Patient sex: M
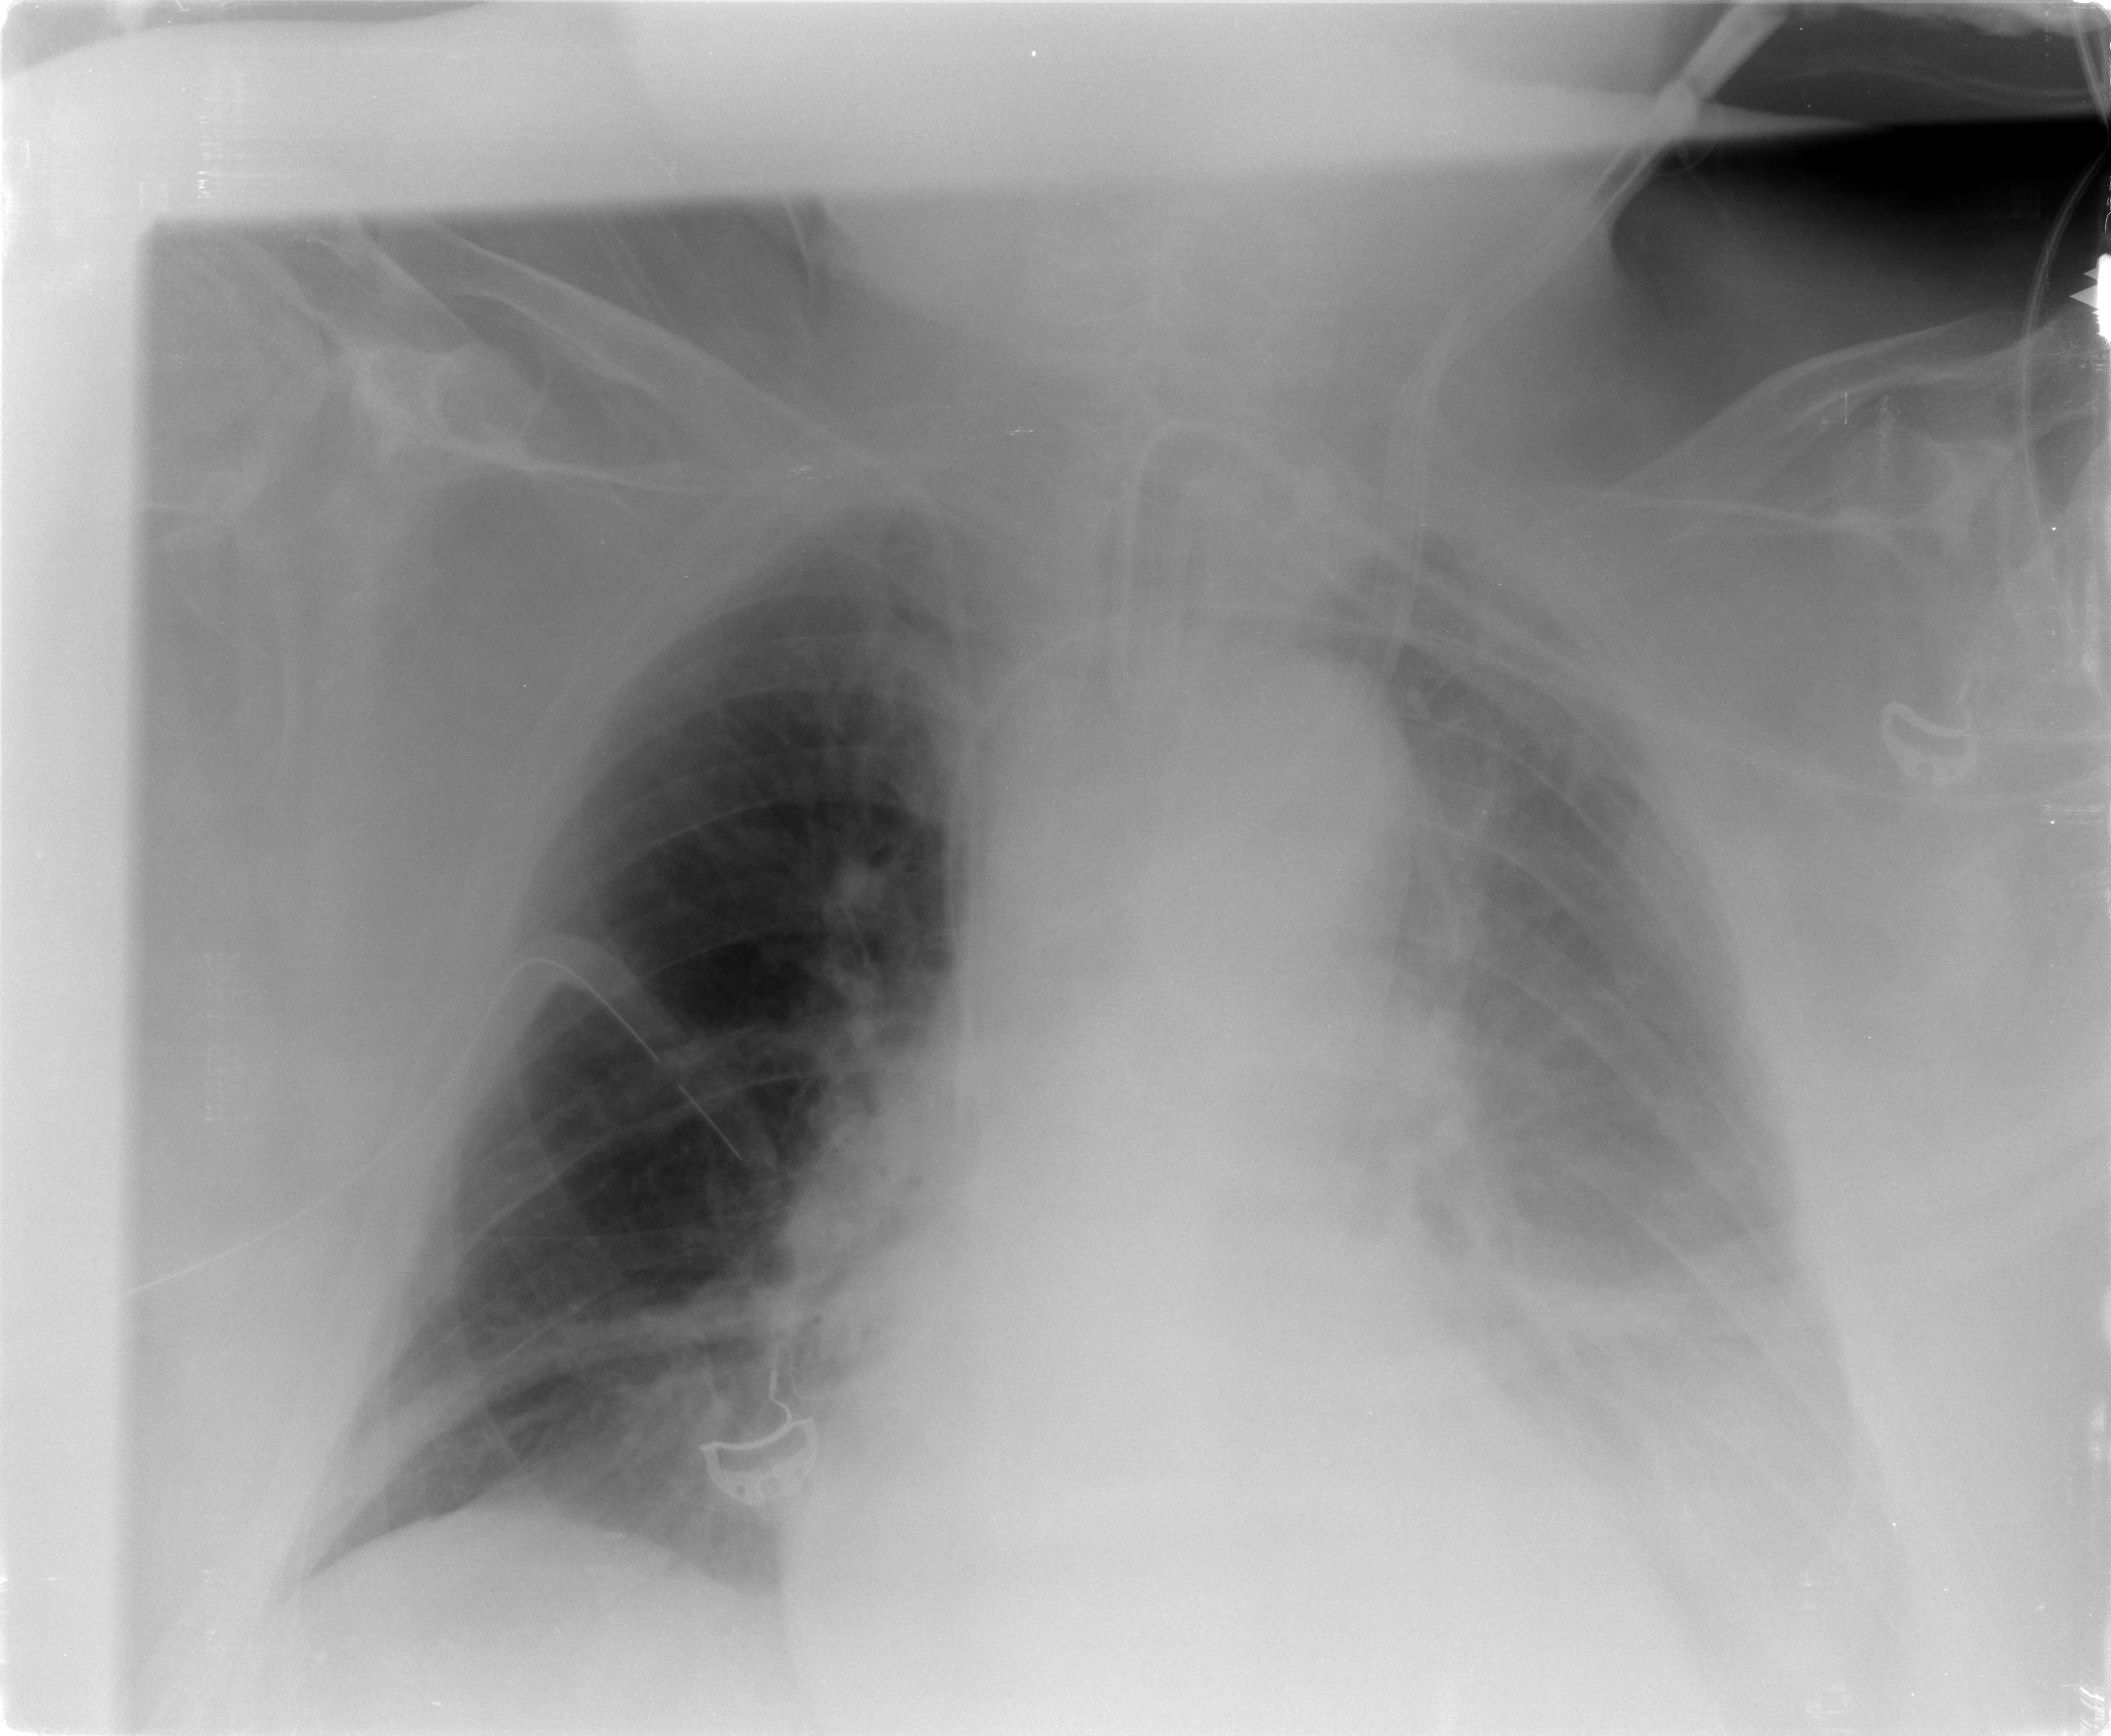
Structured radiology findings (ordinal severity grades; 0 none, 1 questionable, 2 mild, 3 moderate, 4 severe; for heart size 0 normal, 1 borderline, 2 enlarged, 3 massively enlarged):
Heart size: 0
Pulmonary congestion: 2
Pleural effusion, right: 2
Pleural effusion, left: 3
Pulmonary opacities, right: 0
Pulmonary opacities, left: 0
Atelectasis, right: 2
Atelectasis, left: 3